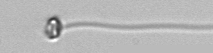
Label: flagellate